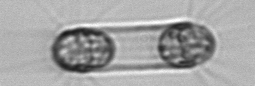
Label: Corethron_hystrix